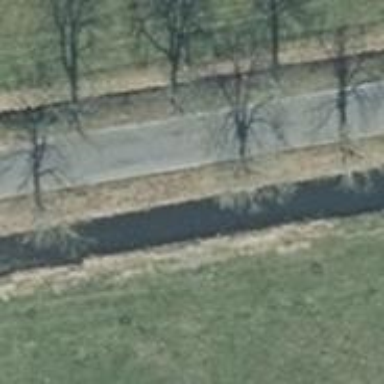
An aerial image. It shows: Avenue lined with broadleaved deciduous trees.